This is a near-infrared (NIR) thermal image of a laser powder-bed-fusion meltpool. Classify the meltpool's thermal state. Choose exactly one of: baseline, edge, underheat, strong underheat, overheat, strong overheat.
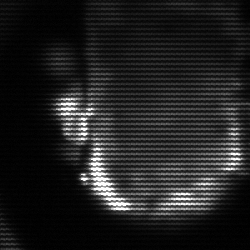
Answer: baseline